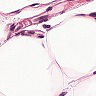
Metastatic tissue present: no